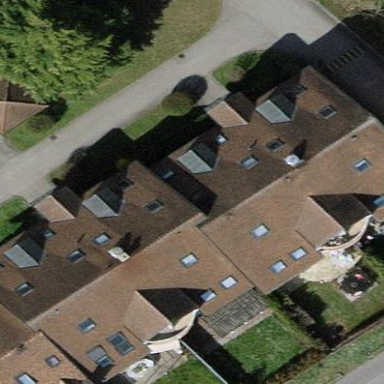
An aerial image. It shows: Image showing building with apartments.